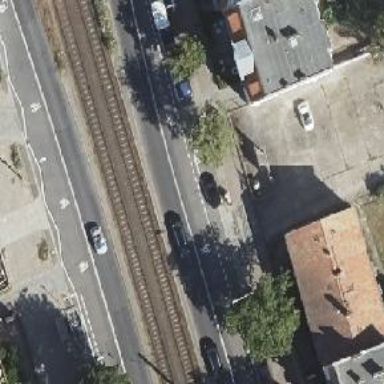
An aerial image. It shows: Secondary road with asphalt surface. There is parallel on-street parking on the right lane.